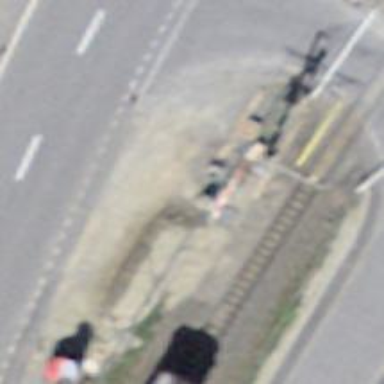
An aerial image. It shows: Bus stop with platform for public transport.